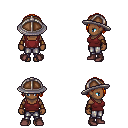
a pixel art fantasy rpg character, female body template, human, dark skin, maroon pirate shirt, metal pants, light blonde bangs hairstyle, chain helm, leather bracers, maroon shoes, four views (front, back, left, right), 2x2 character sprite sheet, small pixel art, hard edges, no anti-aliasing